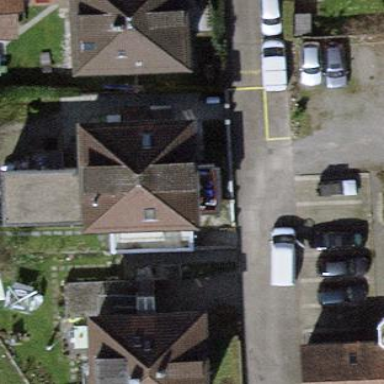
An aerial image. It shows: Building with hipped roof.